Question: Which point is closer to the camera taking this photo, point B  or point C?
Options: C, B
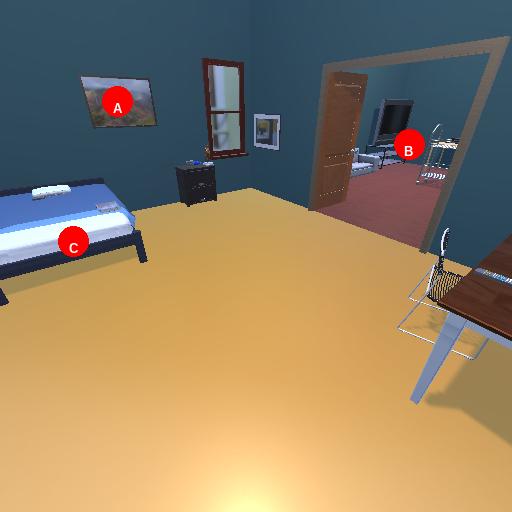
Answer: C